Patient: sex M, age 47
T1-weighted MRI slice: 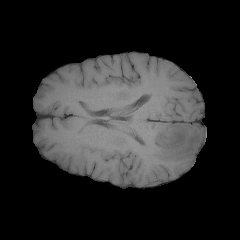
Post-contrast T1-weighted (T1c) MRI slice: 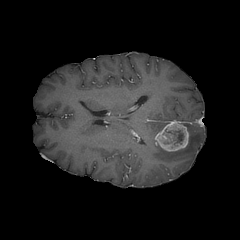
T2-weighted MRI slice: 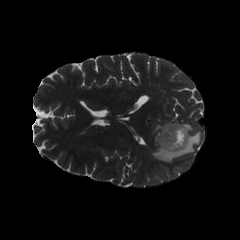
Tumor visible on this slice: yes
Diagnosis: Glioblastoma, IDH-wildtype
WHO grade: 4